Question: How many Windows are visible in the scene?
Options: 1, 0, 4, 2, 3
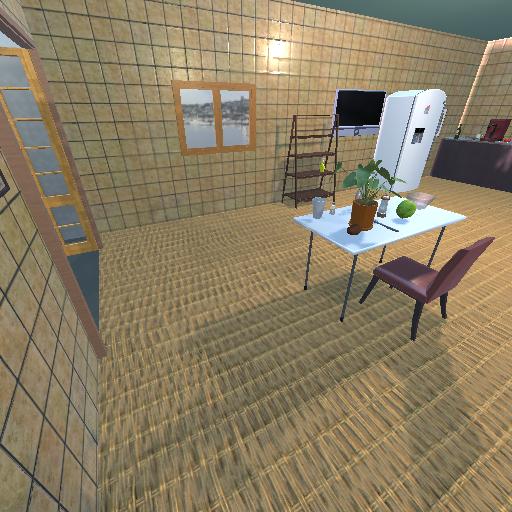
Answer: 1